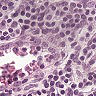
Metastatic tissue present: no